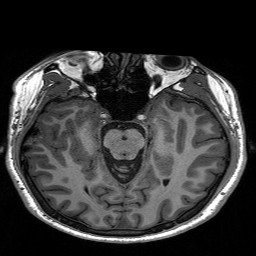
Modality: T1w
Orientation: coronal
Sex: male
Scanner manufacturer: siemens
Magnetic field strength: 3 T
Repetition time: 2.3 s
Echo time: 0.00197 s